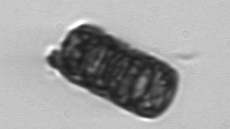
Label: Paralia_sulcata